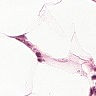
Metastatic tissue present: no